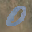
Label: 0